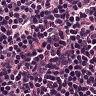
Metastatic tissue present: no